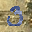
Label: 3